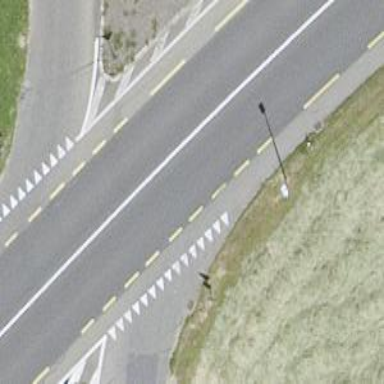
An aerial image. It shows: Primary highway with designated cycle lane.